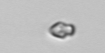
Label: Heterocapsa_rotundata